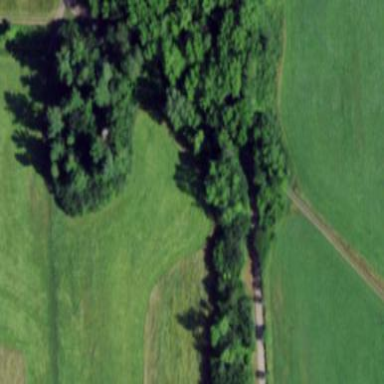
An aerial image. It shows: Beautiful woodland area.